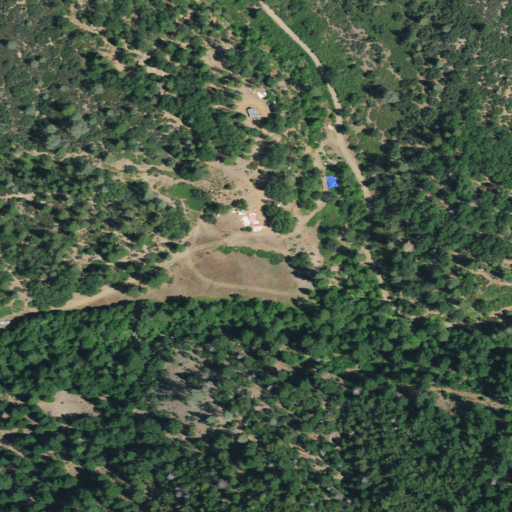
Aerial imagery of valley in California named Sunday Gulch containing shrub, evergreen forest, open development, deciduous forest, and mixed forest